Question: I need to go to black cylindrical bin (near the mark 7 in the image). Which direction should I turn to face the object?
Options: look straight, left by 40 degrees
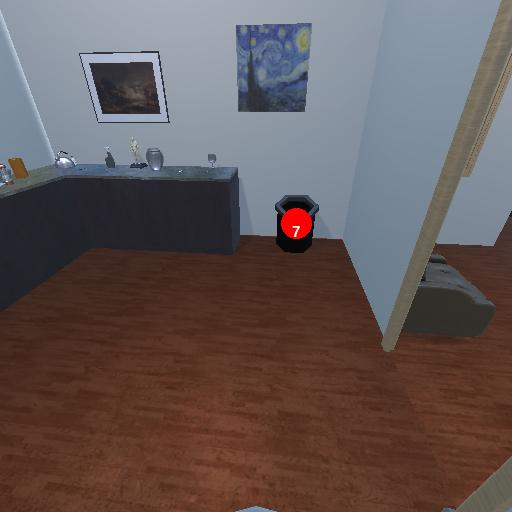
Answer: look straight